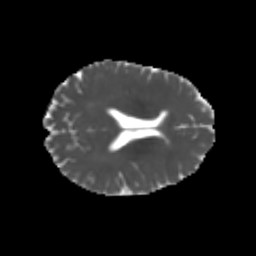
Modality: MD
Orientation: axial
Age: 23
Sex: male
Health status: healthy